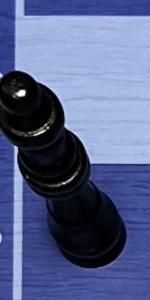
Label: Queen_Black